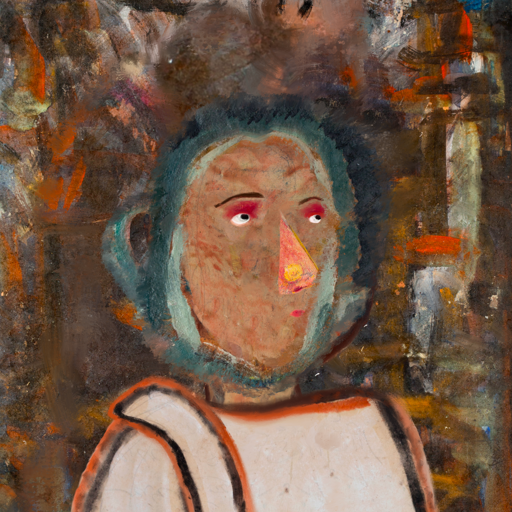
Background: GypsyQueen, Head And Neck Side: Orphan, Face Side: Irani, Bust: Roy_Bahadur, Hair Side: Boggyland, Head Accessory: Blank, Second Necklace: Blank, Necklace: Blank, Baby: Blank